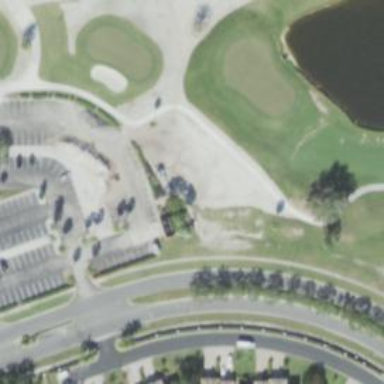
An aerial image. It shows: Path for golf carts.